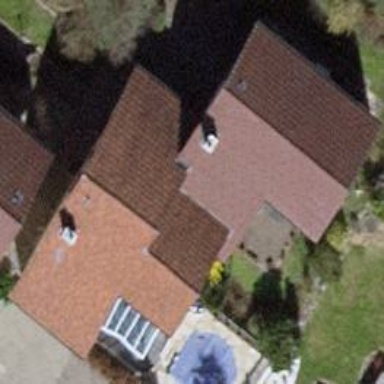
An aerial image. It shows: Semidetached house.